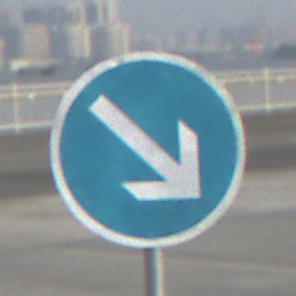
Verkehrszeichen: VorgeschriebeneVorbeifahrtRechts
Umgebung: Outdoor, Urban
Tageszeit: SunriseSunset
Wetter: Clear
Licht: Natural
Jahreszeit: NotSpecified
Kontrast: MediumContrast